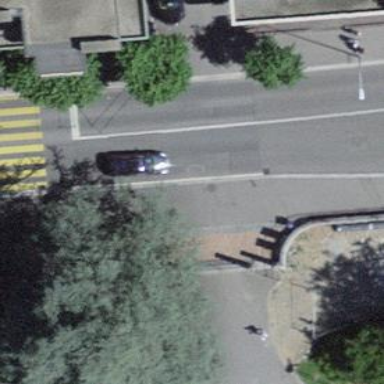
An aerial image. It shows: Pedestrian road.